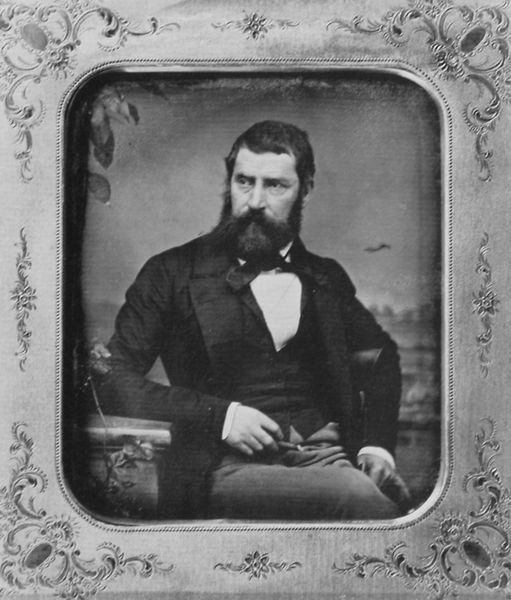
Titel: Porträt des Hamburger Malers Hermann Kaufmann
Künstler: Deutscher Photograph
Schlagwörter: hand, mann, vogel, weiß, landschaft, sitzen, frankreich, grau, haar, nase, schwarz, blick, ornament, anzug, bart, hemd, rahmen, vollbart, bildnis, hände, portrait, porträt, pose, frontal, frack, zigarre, ernst, atelier, revers, weste, foto, fotografie, photographie, schwarzweiß, manschetten, posieren, photo, anlehnen, angerundet, florales muster, lichtbild, daguerre, natier